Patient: sex F, age 57
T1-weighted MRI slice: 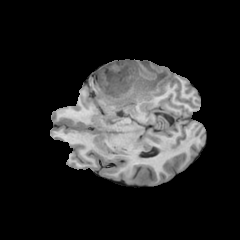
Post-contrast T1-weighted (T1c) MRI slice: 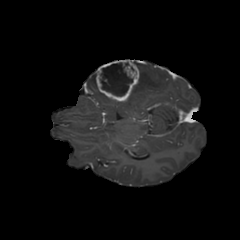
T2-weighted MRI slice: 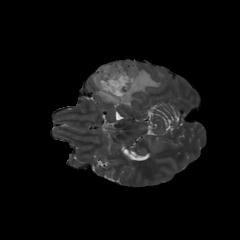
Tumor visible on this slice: yes
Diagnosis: Glioblastoma, IDH-wildtype
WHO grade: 4